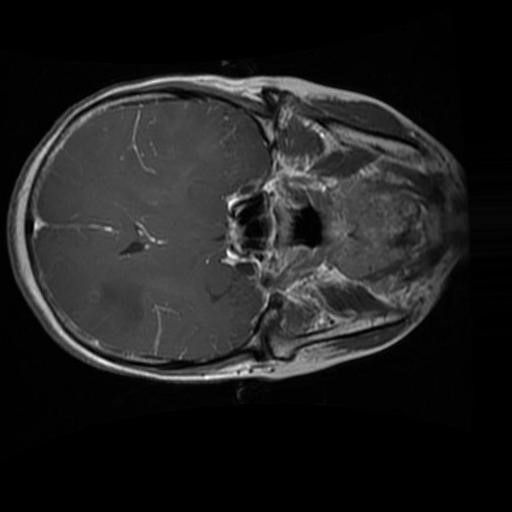
Label: brain_glioma